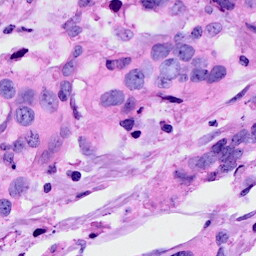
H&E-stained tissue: Breast